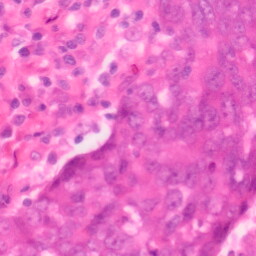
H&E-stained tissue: Colon